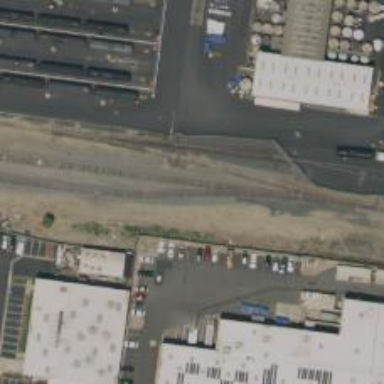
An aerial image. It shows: Railway siding with rails.